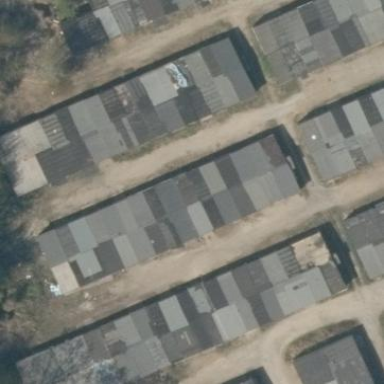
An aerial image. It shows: Group of garages.